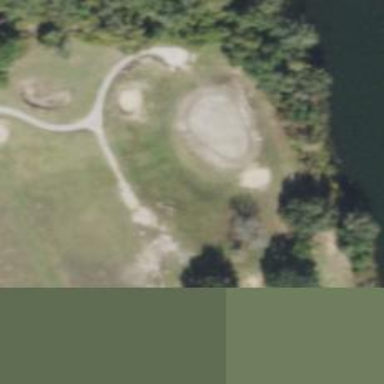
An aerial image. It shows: Golf fairway surrounded by grass.